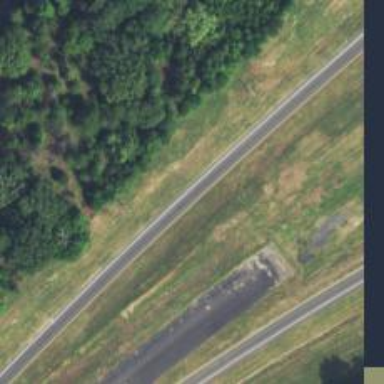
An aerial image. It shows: Dual carriageway trunk highway with asphalt surface. It is expressway.